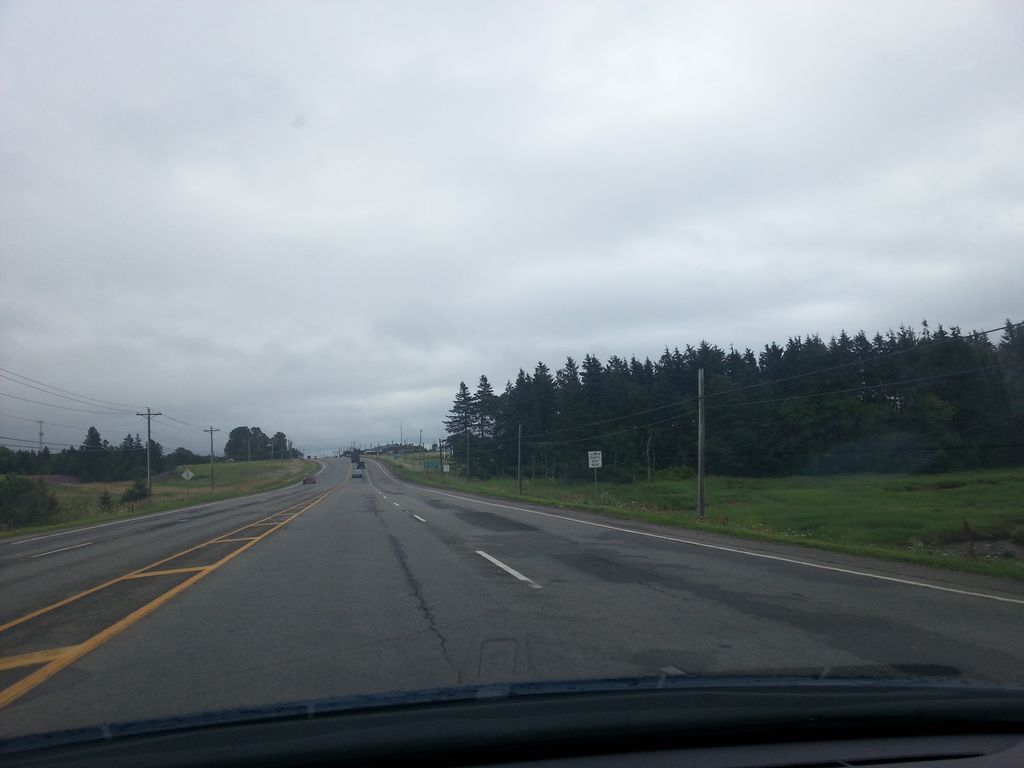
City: charlottetown